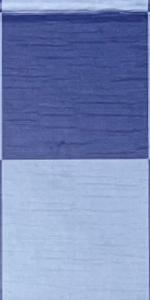
Label: Empty